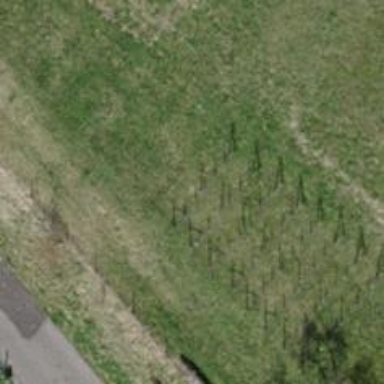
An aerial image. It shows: Vineyard with grape crops.